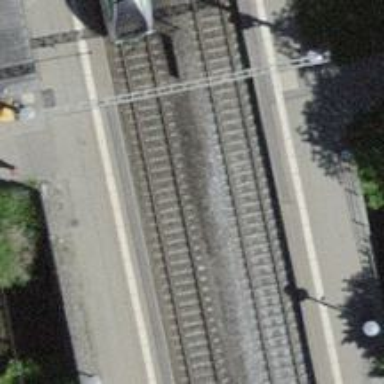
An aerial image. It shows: Bridge with single railway track electrified by contact line.